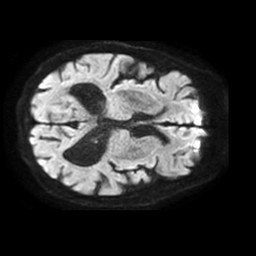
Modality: TRACE
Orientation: axial
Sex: female
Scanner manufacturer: philips
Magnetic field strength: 1.5 T
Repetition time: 3.389 s
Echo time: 0.06899 s